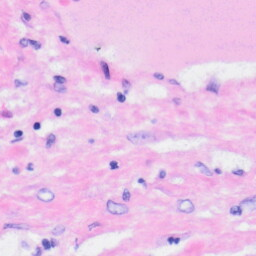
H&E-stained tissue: Liver